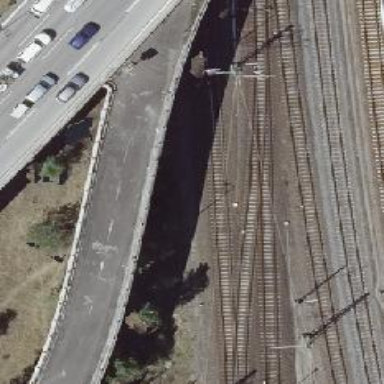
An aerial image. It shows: Railway track with contact lines for electrification.